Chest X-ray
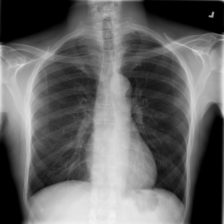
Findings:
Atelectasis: negative
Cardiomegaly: negative
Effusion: negative
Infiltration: positive
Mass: negative
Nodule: negative
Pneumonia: negative
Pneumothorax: negative
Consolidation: negative
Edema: negative
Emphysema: negative
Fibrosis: negative
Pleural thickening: negative
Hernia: negative